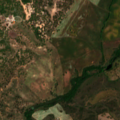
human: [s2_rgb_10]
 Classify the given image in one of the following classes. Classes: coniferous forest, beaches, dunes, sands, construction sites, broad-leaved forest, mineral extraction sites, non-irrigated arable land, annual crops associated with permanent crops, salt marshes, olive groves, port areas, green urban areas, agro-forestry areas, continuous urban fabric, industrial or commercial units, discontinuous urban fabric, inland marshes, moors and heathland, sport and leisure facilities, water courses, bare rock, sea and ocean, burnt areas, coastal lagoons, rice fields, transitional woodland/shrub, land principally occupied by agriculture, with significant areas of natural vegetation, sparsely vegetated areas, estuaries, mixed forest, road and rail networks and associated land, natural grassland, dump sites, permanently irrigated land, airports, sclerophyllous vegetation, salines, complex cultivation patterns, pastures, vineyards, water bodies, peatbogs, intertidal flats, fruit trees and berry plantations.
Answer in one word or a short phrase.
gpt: continuous urban fabric